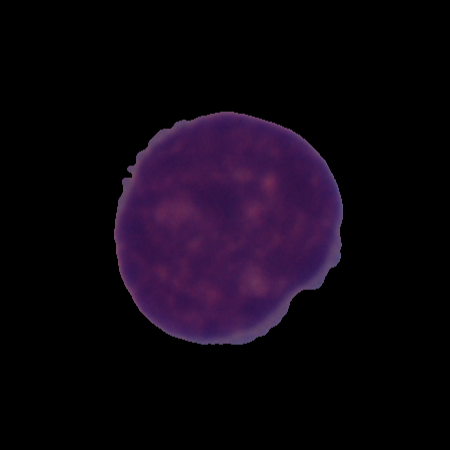
Label: cancer